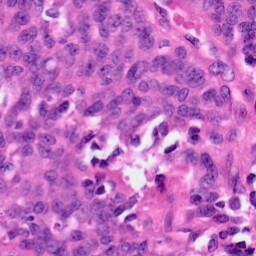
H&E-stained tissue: Ovarian